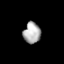
Tissue: prostate
Cell type: Epithelial cells
Senescence score: 0.3116
Nuclear area (px): 356
Mean DAPI intensity: 172.362